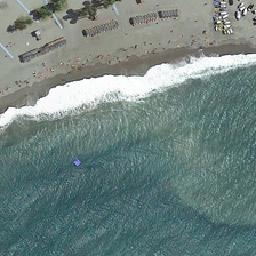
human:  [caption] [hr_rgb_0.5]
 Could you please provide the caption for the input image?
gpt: A small fish is in the vast sea.

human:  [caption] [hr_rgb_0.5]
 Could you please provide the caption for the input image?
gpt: Small fish in the vast sea.

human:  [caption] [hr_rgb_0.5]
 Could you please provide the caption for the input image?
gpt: A small fish is in the vast sea.

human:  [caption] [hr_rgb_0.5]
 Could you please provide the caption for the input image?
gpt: A small fish in the vast sea.

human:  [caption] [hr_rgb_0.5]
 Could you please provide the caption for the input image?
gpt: A small fish is in the vast sea.